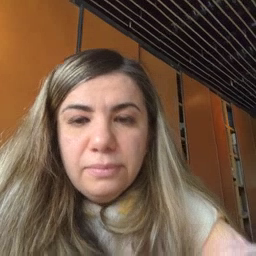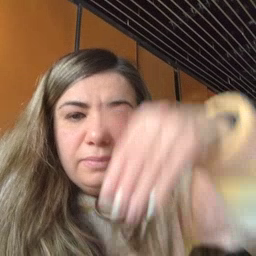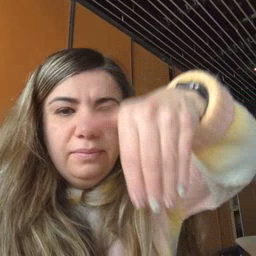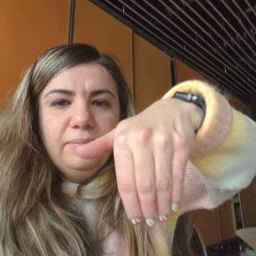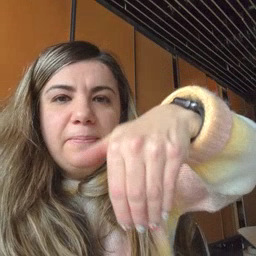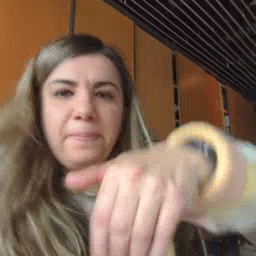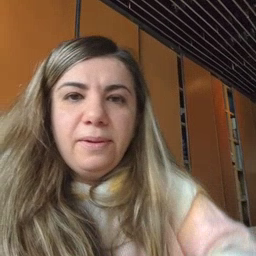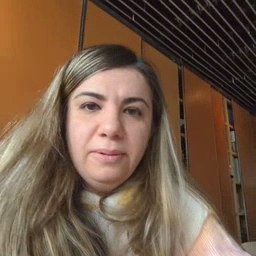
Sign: night